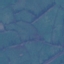
Land use / land cover class: Pasture